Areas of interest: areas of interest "Home Furnishing and Building Materials Market"
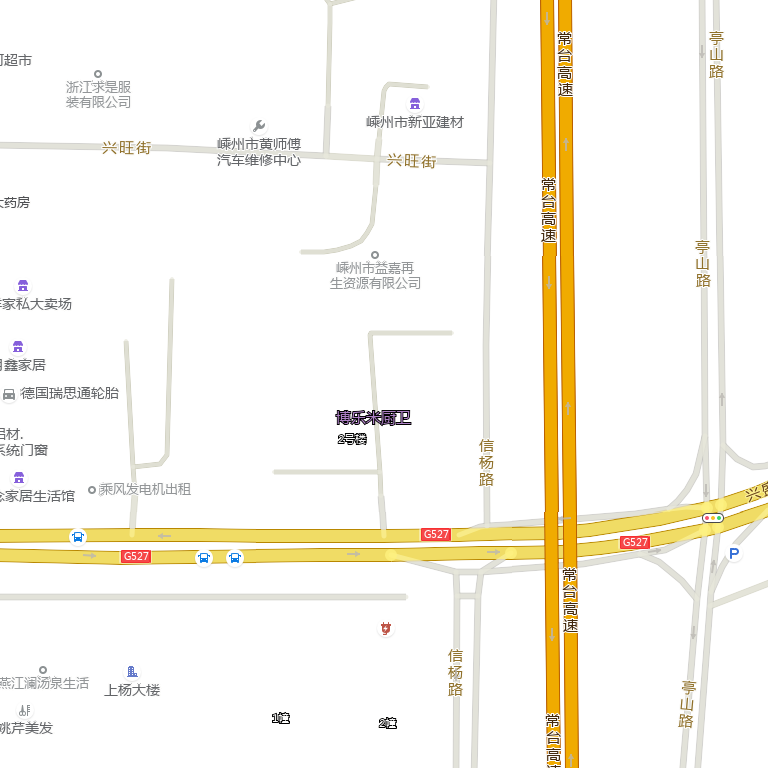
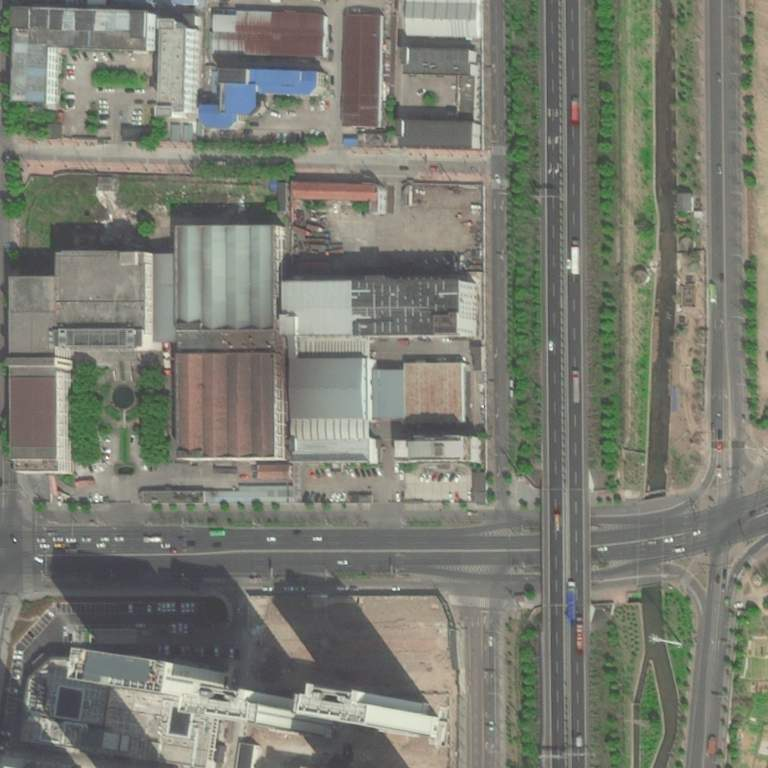